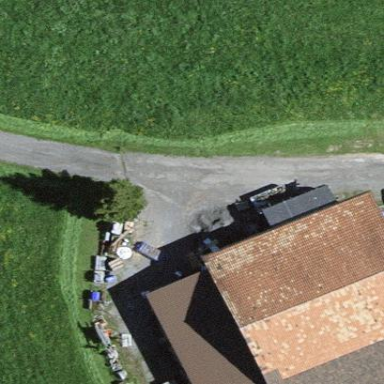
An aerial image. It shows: Farm auxiliary building.